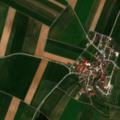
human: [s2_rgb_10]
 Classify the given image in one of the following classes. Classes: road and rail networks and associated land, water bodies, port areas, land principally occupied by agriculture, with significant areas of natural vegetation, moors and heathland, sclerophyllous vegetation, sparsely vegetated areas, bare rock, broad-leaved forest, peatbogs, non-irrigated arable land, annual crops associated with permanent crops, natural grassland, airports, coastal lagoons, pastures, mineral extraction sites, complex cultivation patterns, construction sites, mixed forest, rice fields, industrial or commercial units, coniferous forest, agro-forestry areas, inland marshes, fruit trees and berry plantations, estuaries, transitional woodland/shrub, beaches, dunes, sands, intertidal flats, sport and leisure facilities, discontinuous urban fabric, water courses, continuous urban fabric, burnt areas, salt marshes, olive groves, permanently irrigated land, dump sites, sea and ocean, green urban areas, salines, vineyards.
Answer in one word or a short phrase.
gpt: discontinuous urban fabric, non-irrigated arable land, complex cultivation patterns, coniferous forest